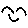
Label: smiley face